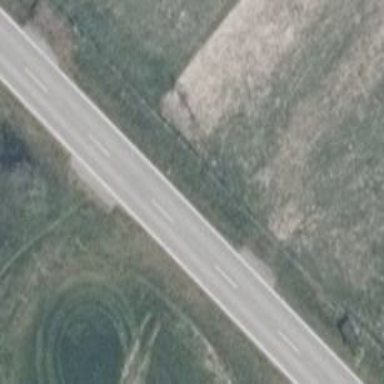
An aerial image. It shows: Tertiary road with asphalt surface.